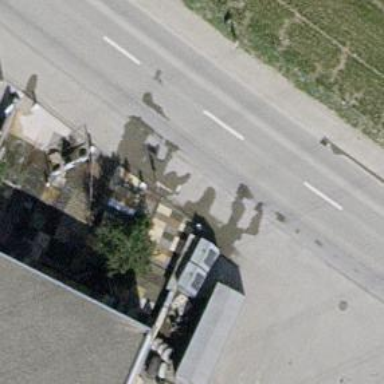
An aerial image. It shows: Sidewalk made of asphalt leading to platform for public transport.